Field crop: maize
Growth stage: 1
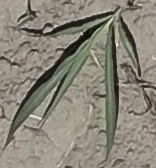
Species: sorghum